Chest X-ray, PA view. Patient: 42 years old, sex M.
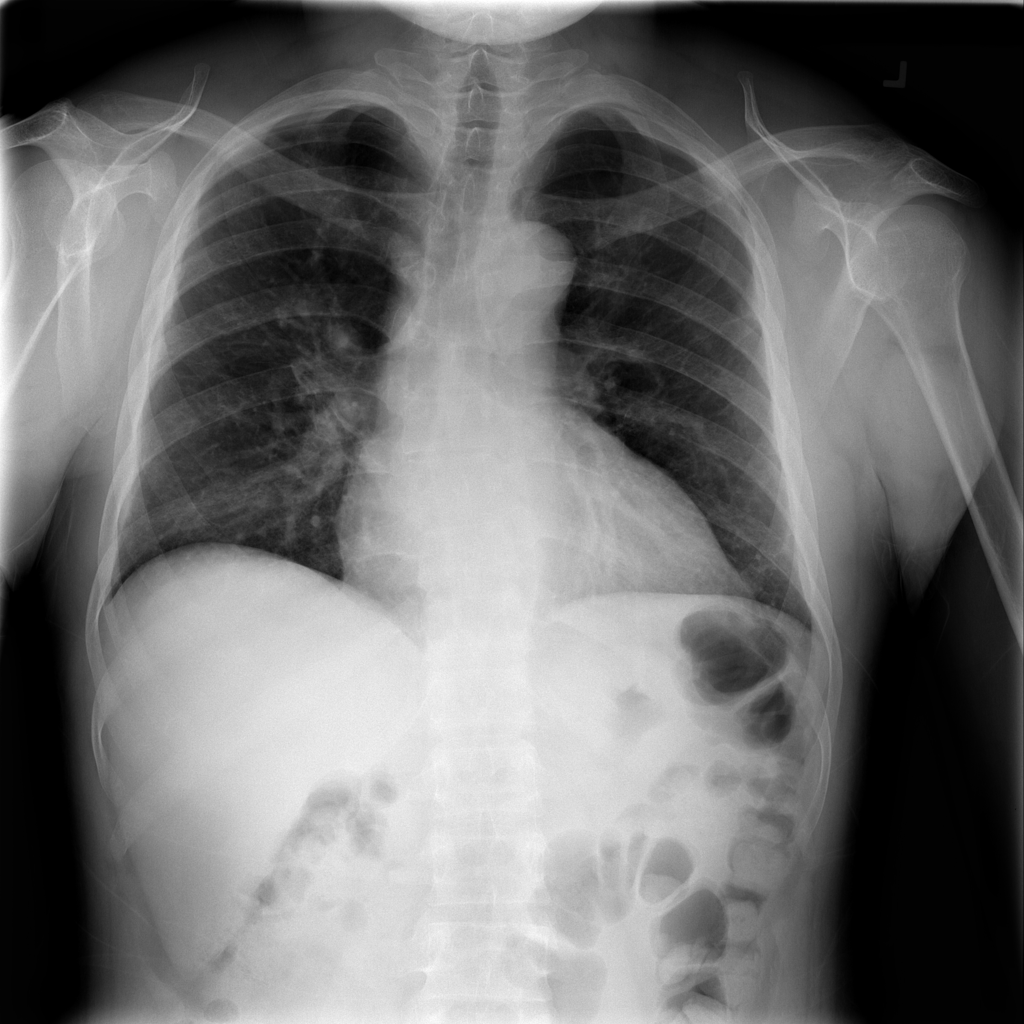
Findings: Cardiomegaly, Effusion, Fibrosis